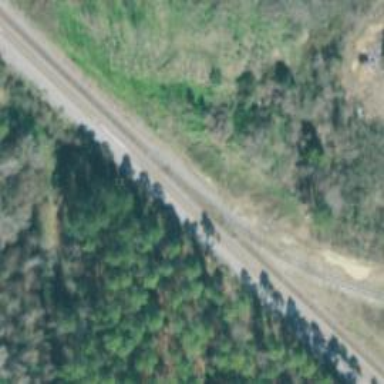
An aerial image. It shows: Railway spur junction.